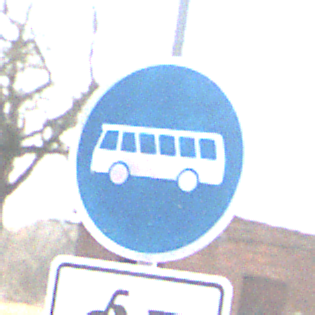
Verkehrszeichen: Busssonderstreifen
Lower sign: EinspurigeFahrzeugeFrei2
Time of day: MorningAfternoon
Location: Outdoor (Suburban)
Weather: PartlyCloudy
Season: NotSpecified
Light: Natural